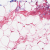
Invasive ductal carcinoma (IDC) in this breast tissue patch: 0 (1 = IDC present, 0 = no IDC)